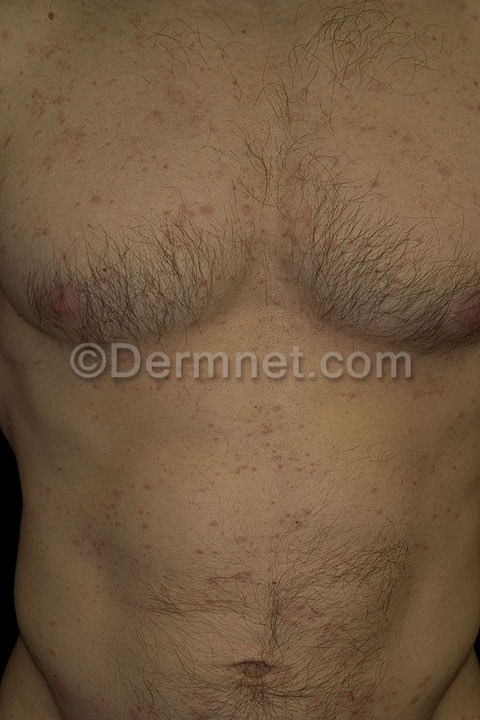
Disease: Psoriasis pictures Lichen Planus and related diseases